Question: I would like to plot a bar and line graph of specific columns.
Using 'agg' function I got as many new columns as there are functions.
What can I do if I want to plot only column sum of 'A' and mean of 'B' column ?

Below you can find my code, where all columns are plotted.
'''
index=pd.date_range('2013-1-1 00:00', '2013-12-31 23:00', freq='1h')
df=pd.DataFrame(np.random.rand(len(index),2),index=index, columns=['A','B'])
df2=df.groupby(lambda x: x.month).agg({'A' : [np.mean, np.sum], 'B': np.mean})
fig = plt.figure()
ax = df2['A'].plot(kind="bar");plt.xticks(rotation=0)
ax2 = ax.twinx()
ax2.plot(ax.get_xticks(),df2['B'],marker='o')
'''
Could you be able to give me some hints how to solve this ?
Thank you in advance!
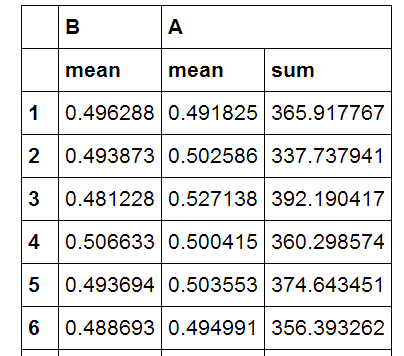
Answer: You have a hierarchical index. So you just need to select the right columns using the 'tuple' syntax.
So instead of:
'''
ax = df2['A'].plot(kind="bar")
'''
use:
'''
ax = df2[('A', 'sum')].plot(kind="bar")
'''
and instead of:
'''
ax2.plot(ax.get_xticks(),df2['B'],marker='o')
'''
use:
'''
ax2.plot(ax.get_xticks(),df2[('B', 'mean')],marker='o')
'''
Putting it all together:
'''
import numpy as np
import pandas as pd
import seaborn as sbn
import matplotlib.pyplot as plt
np.random.seed(0)
index = pd.date_range('2013-1-1 00:00', '2013-12-31 23:00', freq='1h')
df = pd.DataFrame(np.random.rand(len(index),2),index=index, columns=['A','B'])
df2 = df.groupby(lambda x: x.month).agg({'A' : [np.mean, np.sum], 'B': np.mean})
fig = plt.figure()
ax = df2[('A', 'sum')].plot(kind="bar", alpha=0.7)
plt.xticks(rotation=0)
ax2 = ax.twinx()
ax2.plot(ax.get_xticks(),df2[('B', 'mean')],marker='o', c='navy', linewidth=4)
'''
gives you a nice graph: